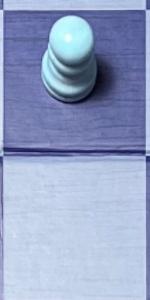
Label: Empty